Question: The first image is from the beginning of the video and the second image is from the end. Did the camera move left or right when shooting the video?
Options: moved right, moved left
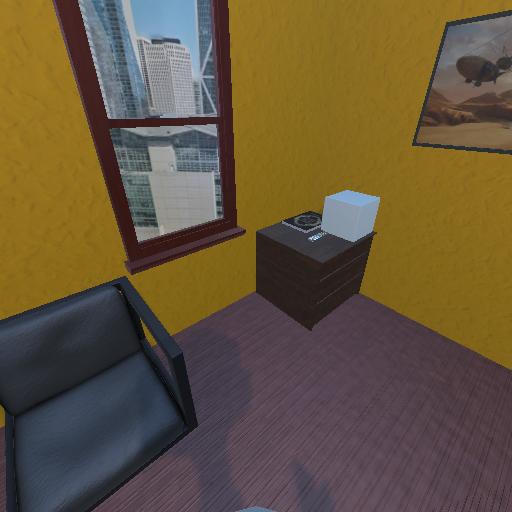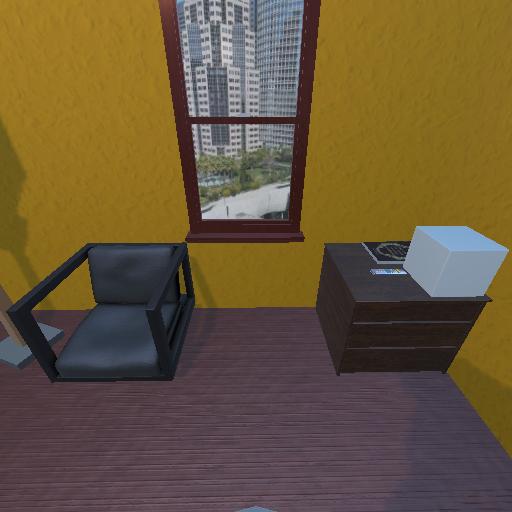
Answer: moved right